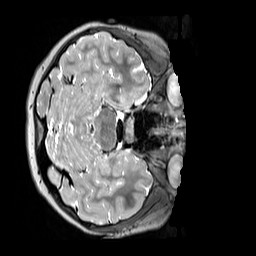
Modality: T2w
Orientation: axial
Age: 11
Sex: female
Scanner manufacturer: siemens
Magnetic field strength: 3 T
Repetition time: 3.2 s
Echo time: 0.408 s